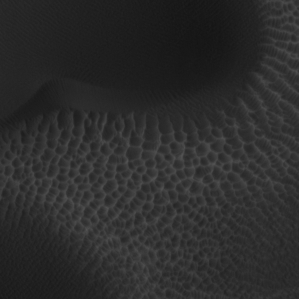
Label: non_frost